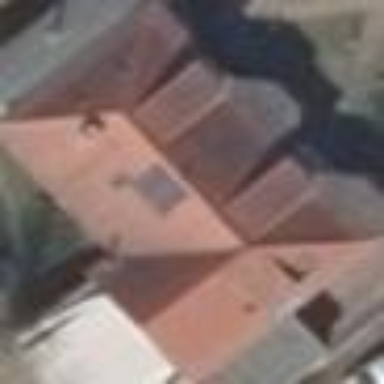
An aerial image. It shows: Detached building with hipped roof shape.